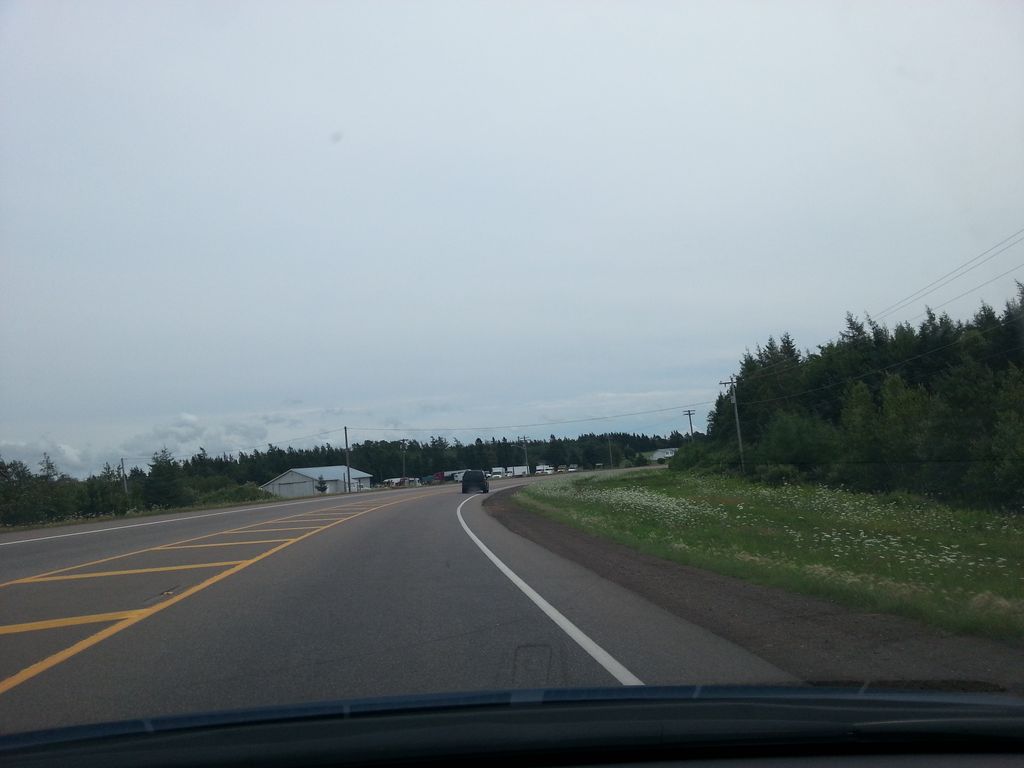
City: charlottetown